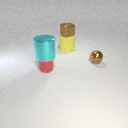
small red metal cylinder to the left of small brown metal sphere